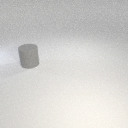
large gray rubber cylinder